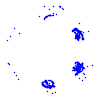
Particle: proton